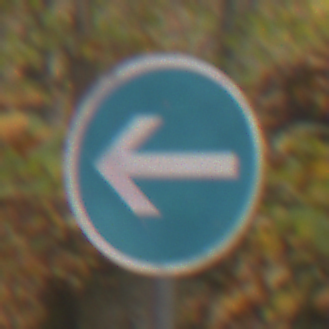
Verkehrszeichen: VorgeschriebeneFahrtrichtungHierLinks
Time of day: MorningAfternoon
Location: Outdoor (Nature)
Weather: Overcast
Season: Autumn
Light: Natural